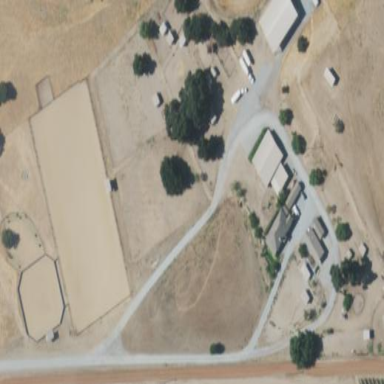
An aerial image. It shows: Farmyard area.